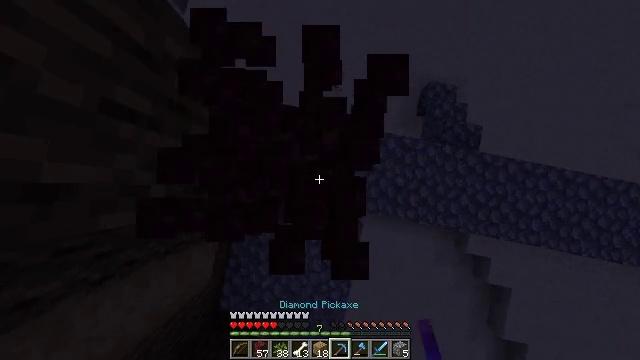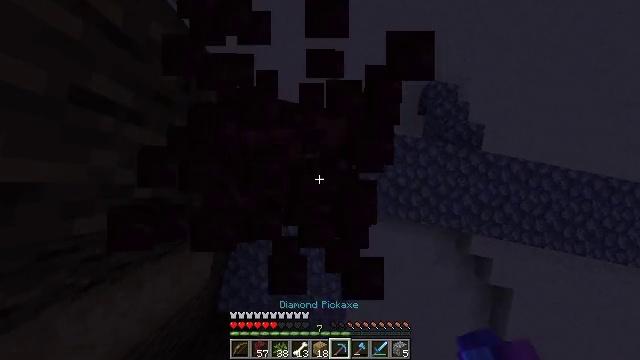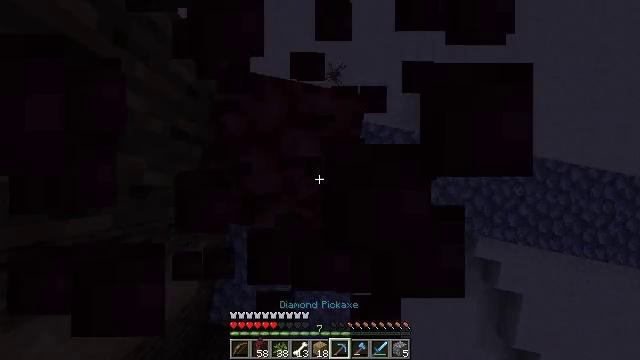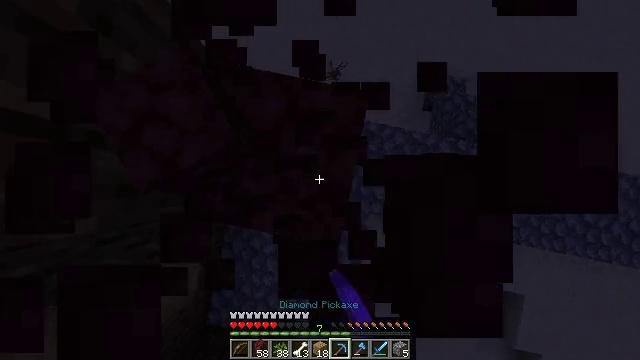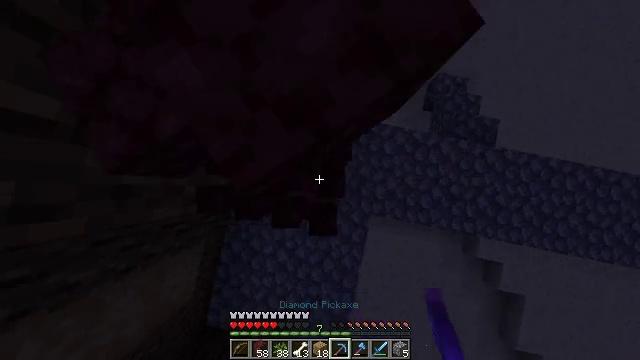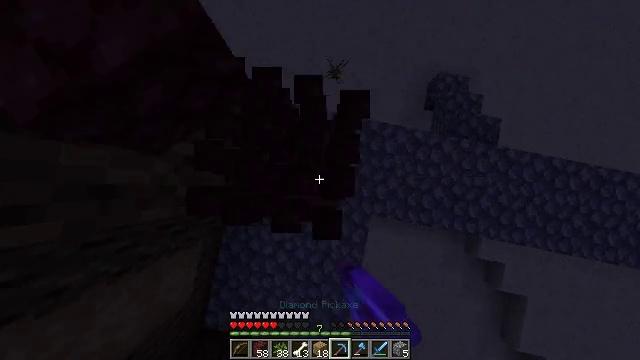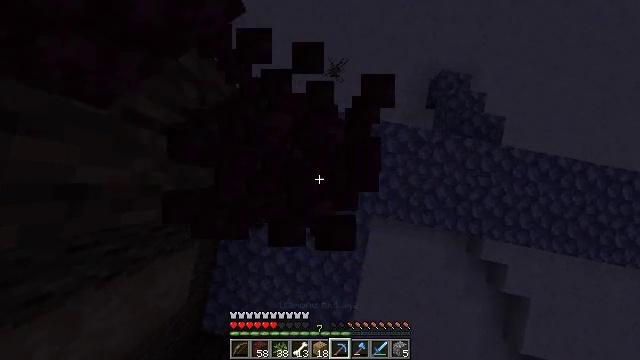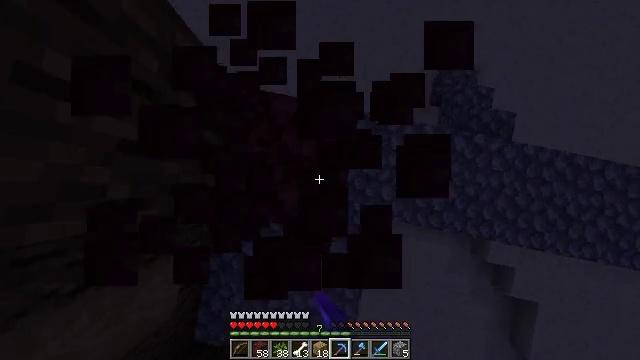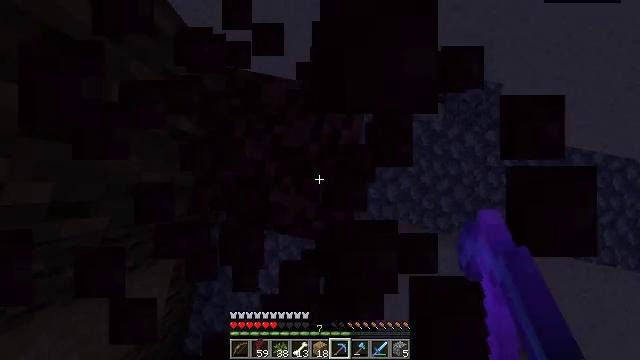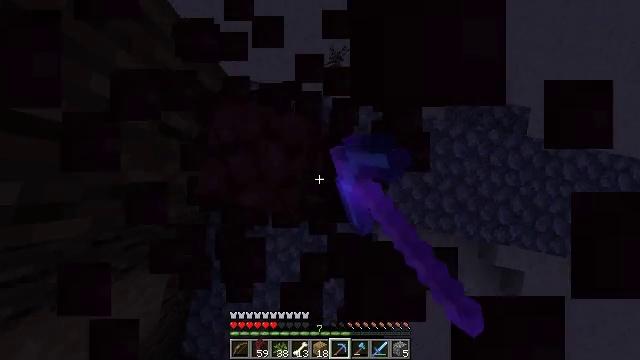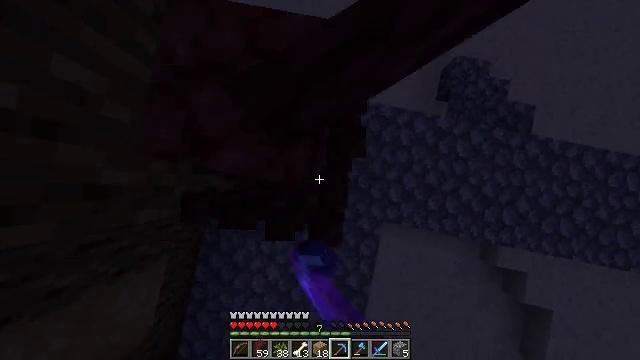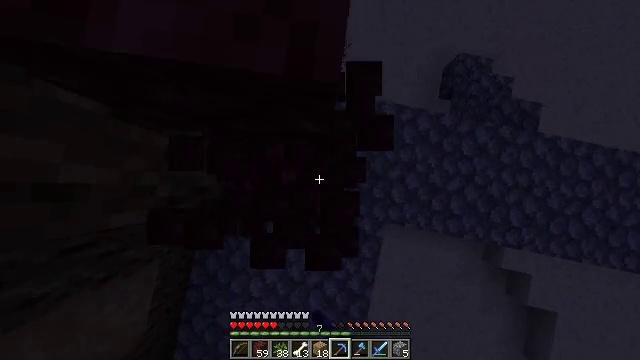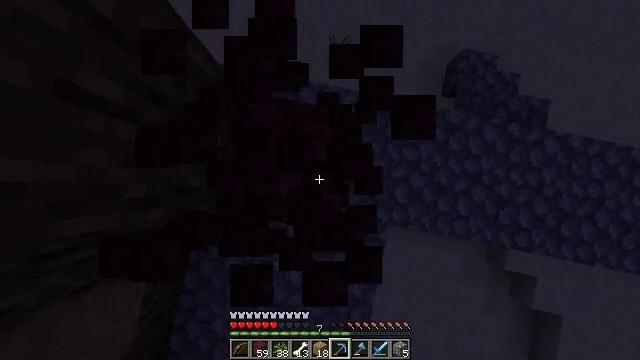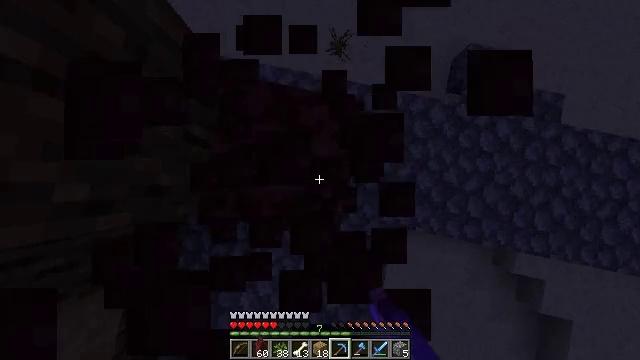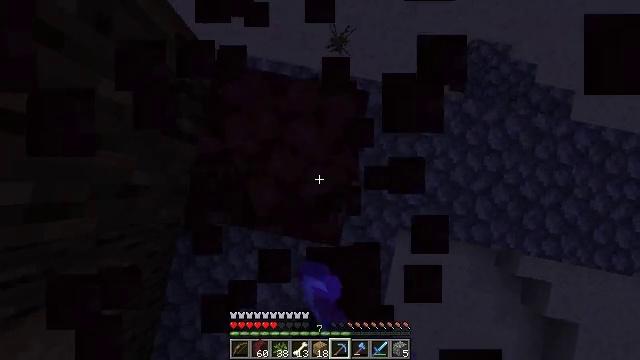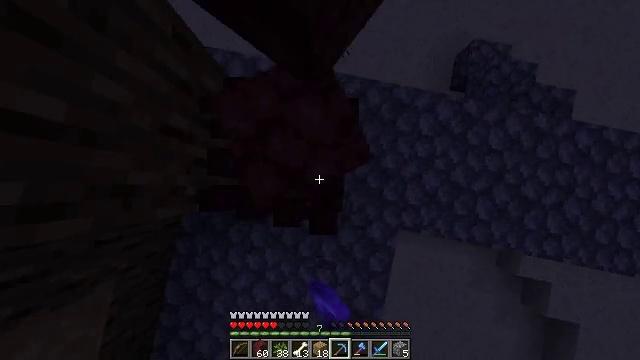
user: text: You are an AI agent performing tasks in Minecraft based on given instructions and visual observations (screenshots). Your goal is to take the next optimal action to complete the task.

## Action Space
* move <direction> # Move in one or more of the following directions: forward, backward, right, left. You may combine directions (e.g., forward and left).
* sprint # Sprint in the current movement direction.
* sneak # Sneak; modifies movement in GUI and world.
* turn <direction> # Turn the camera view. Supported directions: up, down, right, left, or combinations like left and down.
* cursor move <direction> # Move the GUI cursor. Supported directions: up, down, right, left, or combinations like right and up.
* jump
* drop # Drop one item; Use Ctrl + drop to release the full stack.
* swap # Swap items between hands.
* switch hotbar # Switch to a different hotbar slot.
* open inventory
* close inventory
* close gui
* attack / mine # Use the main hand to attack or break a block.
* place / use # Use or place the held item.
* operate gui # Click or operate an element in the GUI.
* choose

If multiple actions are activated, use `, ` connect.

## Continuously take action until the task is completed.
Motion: motion action
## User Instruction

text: Attack the netherrack to gather it.
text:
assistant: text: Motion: attack / mine
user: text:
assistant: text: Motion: attack / mine
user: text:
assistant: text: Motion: attack / mine
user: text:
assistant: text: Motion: attack / mine
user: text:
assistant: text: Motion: attack / mine
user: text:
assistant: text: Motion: attack / mine
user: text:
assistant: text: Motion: attack / mine
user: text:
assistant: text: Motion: attack / mine
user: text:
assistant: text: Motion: attack / mine
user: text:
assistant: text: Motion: attack / mine
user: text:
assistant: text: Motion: attack / mine
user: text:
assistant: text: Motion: attack / mine
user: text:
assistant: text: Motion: attack / mine
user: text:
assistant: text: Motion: attack / mine
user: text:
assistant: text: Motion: attack / mine
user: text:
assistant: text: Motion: attack / mine
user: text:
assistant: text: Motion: no_op
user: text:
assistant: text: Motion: no_op
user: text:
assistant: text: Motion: no_op
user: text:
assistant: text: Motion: turn left
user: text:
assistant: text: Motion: turn left
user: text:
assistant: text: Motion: turn left
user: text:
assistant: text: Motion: no_op
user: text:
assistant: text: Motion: no_op
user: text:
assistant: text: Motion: attack / mine
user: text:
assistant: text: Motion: attack / mine
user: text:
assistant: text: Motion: attack / mine
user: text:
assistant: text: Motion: attack / mine
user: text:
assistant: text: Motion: attack / mine
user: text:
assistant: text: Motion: no_op